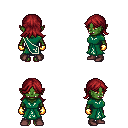
a pixel art fantasy rpg character, female body template, orc, green skin, sash dress, metal pants, brunette loose hair, gold gloves, maroon shoes, four views (front, back, left, right), 2x2 character sprite sheet, small pixel art, hard edges, no anti-aliasing